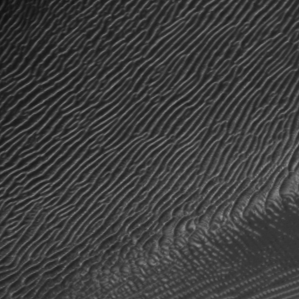
Label: frost